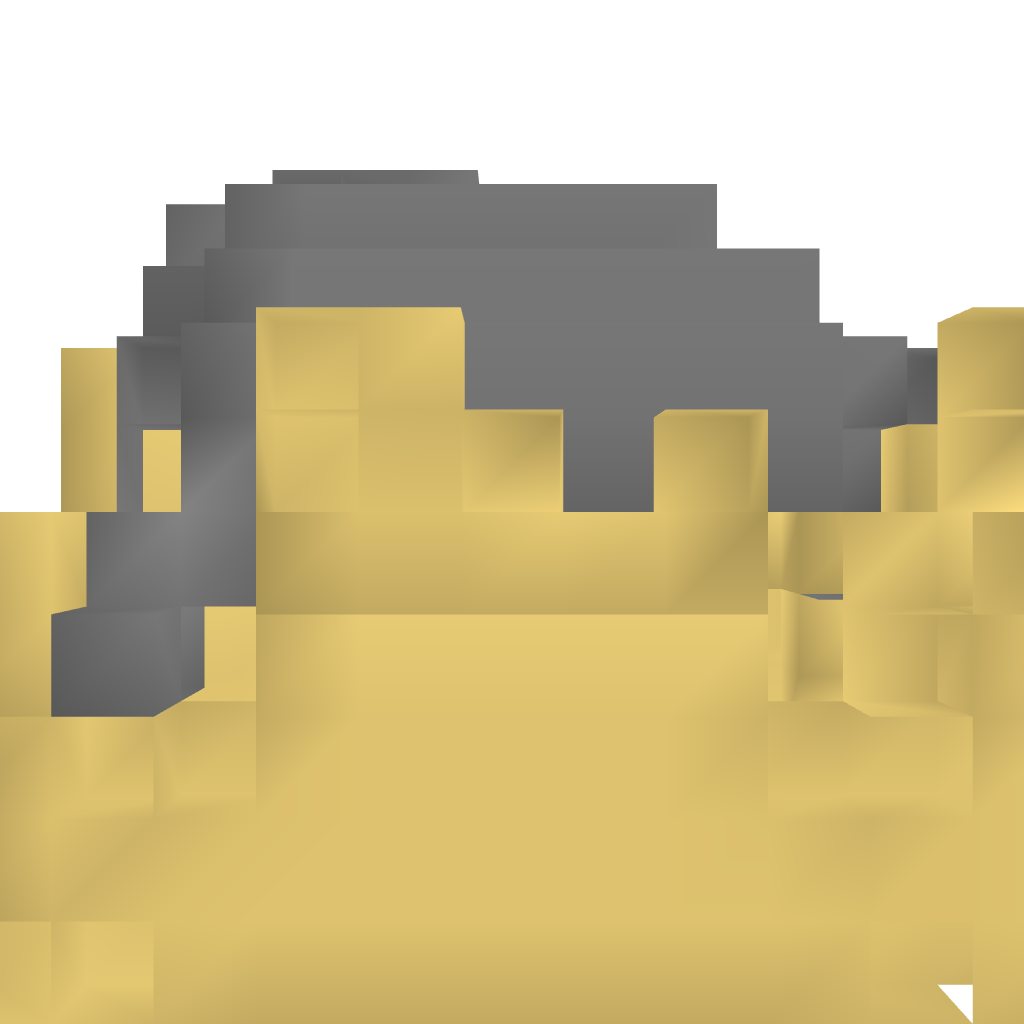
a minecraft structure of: CommandBlock TNT Player Cannon bad low quality